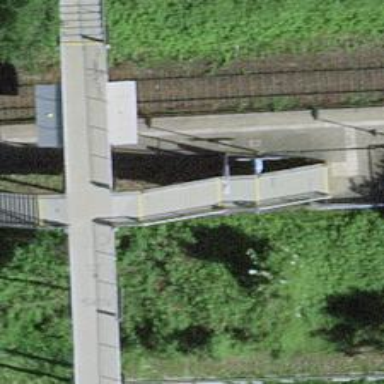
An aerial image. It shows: Railway halt.